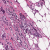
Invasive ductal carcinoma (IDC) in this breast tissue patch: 1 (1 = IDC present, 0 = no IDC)